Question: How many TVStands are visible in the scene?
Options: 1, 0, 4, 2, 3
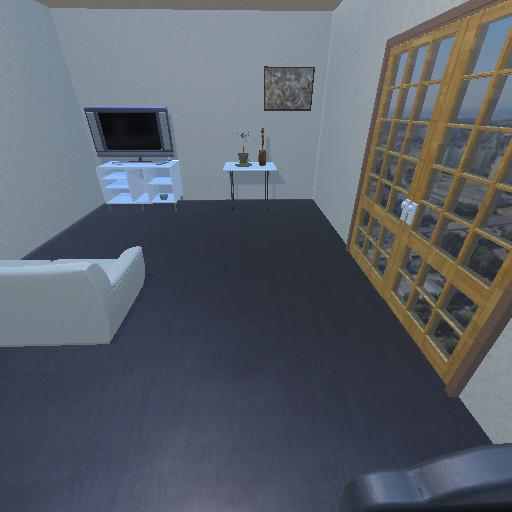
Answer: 1